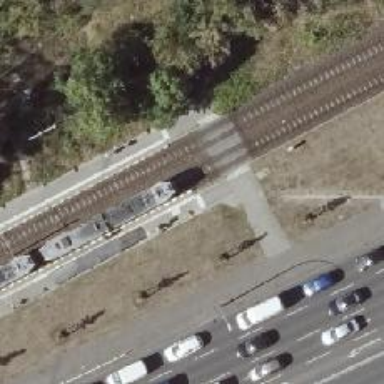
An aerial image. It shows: Platform for public transport with shelter. It is tram platform.